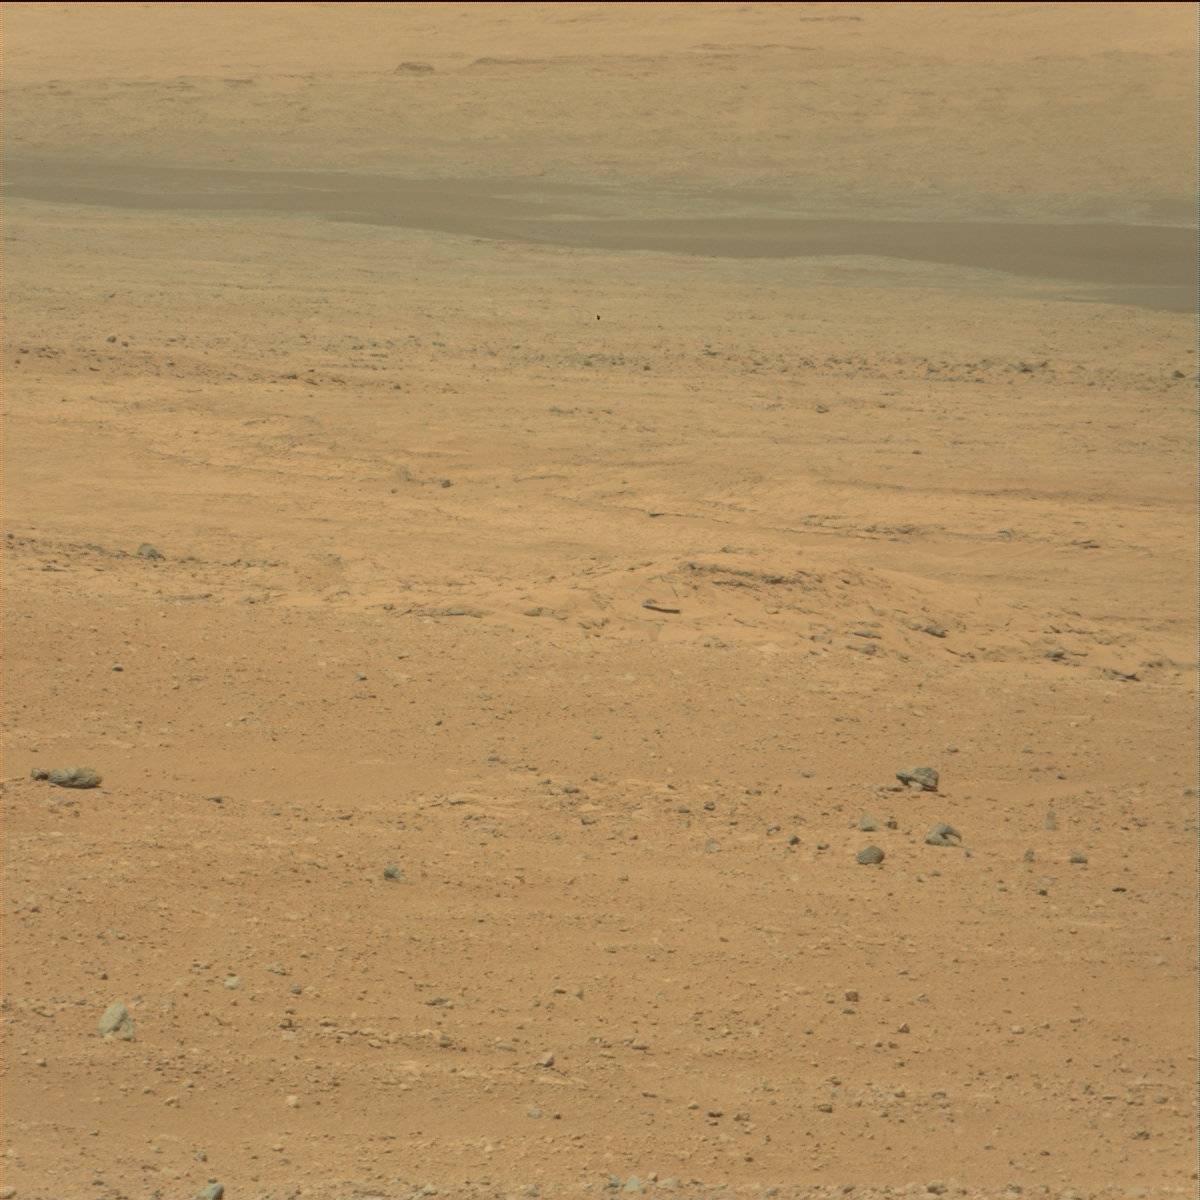
Terrain classes present: Bedrock, Ridge, Rock, Sand / Soil